Question: I want to draw an area plot for which the base of the polygon is zero and the data lines are connected to the base by vertical segments at every data break (that is the beginning, the end and possible NAs/NaN).
I drew this:

I had to force vertical down ward segments where the serie is interrupted with NAs, and I did this transforming NAs in 0s. But that doesn't produce vertical segments but polygon lines that reach the following 0s. I solved the problem for the beginning and the end of the series, adding a (y = 0, x = 0) point on both sides on the serie.
But this doesn't fix the problem if the NAs are inside the serie.
Any idea?
here's an example code (different image):
'''
pollen <- c(45, 257.4, 24.67, 54.6, 89.4, 297, 471.25, 1256.5, 312.25, 969.2, 787.5, 425, NaN, 76.6, 42.67, 38.5, 20.2, 5.67, 15.8, 13.2, 11, 6.25, 6.67, 2.3, 0.5, 30.8, 3.75, 3, 2, 2.2, 3.25, 4.5, 9.6, 15.8, 200.2, NaN)
weeks.vec <- c(5, 6, 7, 8, 9, 10, 11, 12, 13, 14, 15, 16, 17, 18, 19, 20, 21, 22, 23, 24, 25, 26, 27, 28, 29, 30, 31, 32, 33, 34, 35, 36, 37, 38, 39, 40)
plot.ts(y = pollen, x = weeks.vec, col = 'red', ylab = 'Pollen', xlab = 'Weeks', lwd = 3, xy.labels = F, xy.lines = T)
pollen[is.na(pollen)] <- 0
poly.y <- c(0,pollen,0)
poly.x <- c(weeks.vec[1], weeks.vec, weeks.vec[length(weeks.vec)])
polygon(y = poly.y, x = poly.x, density = NA,border = NA, col = rgb(1,0,0, .3))
'''
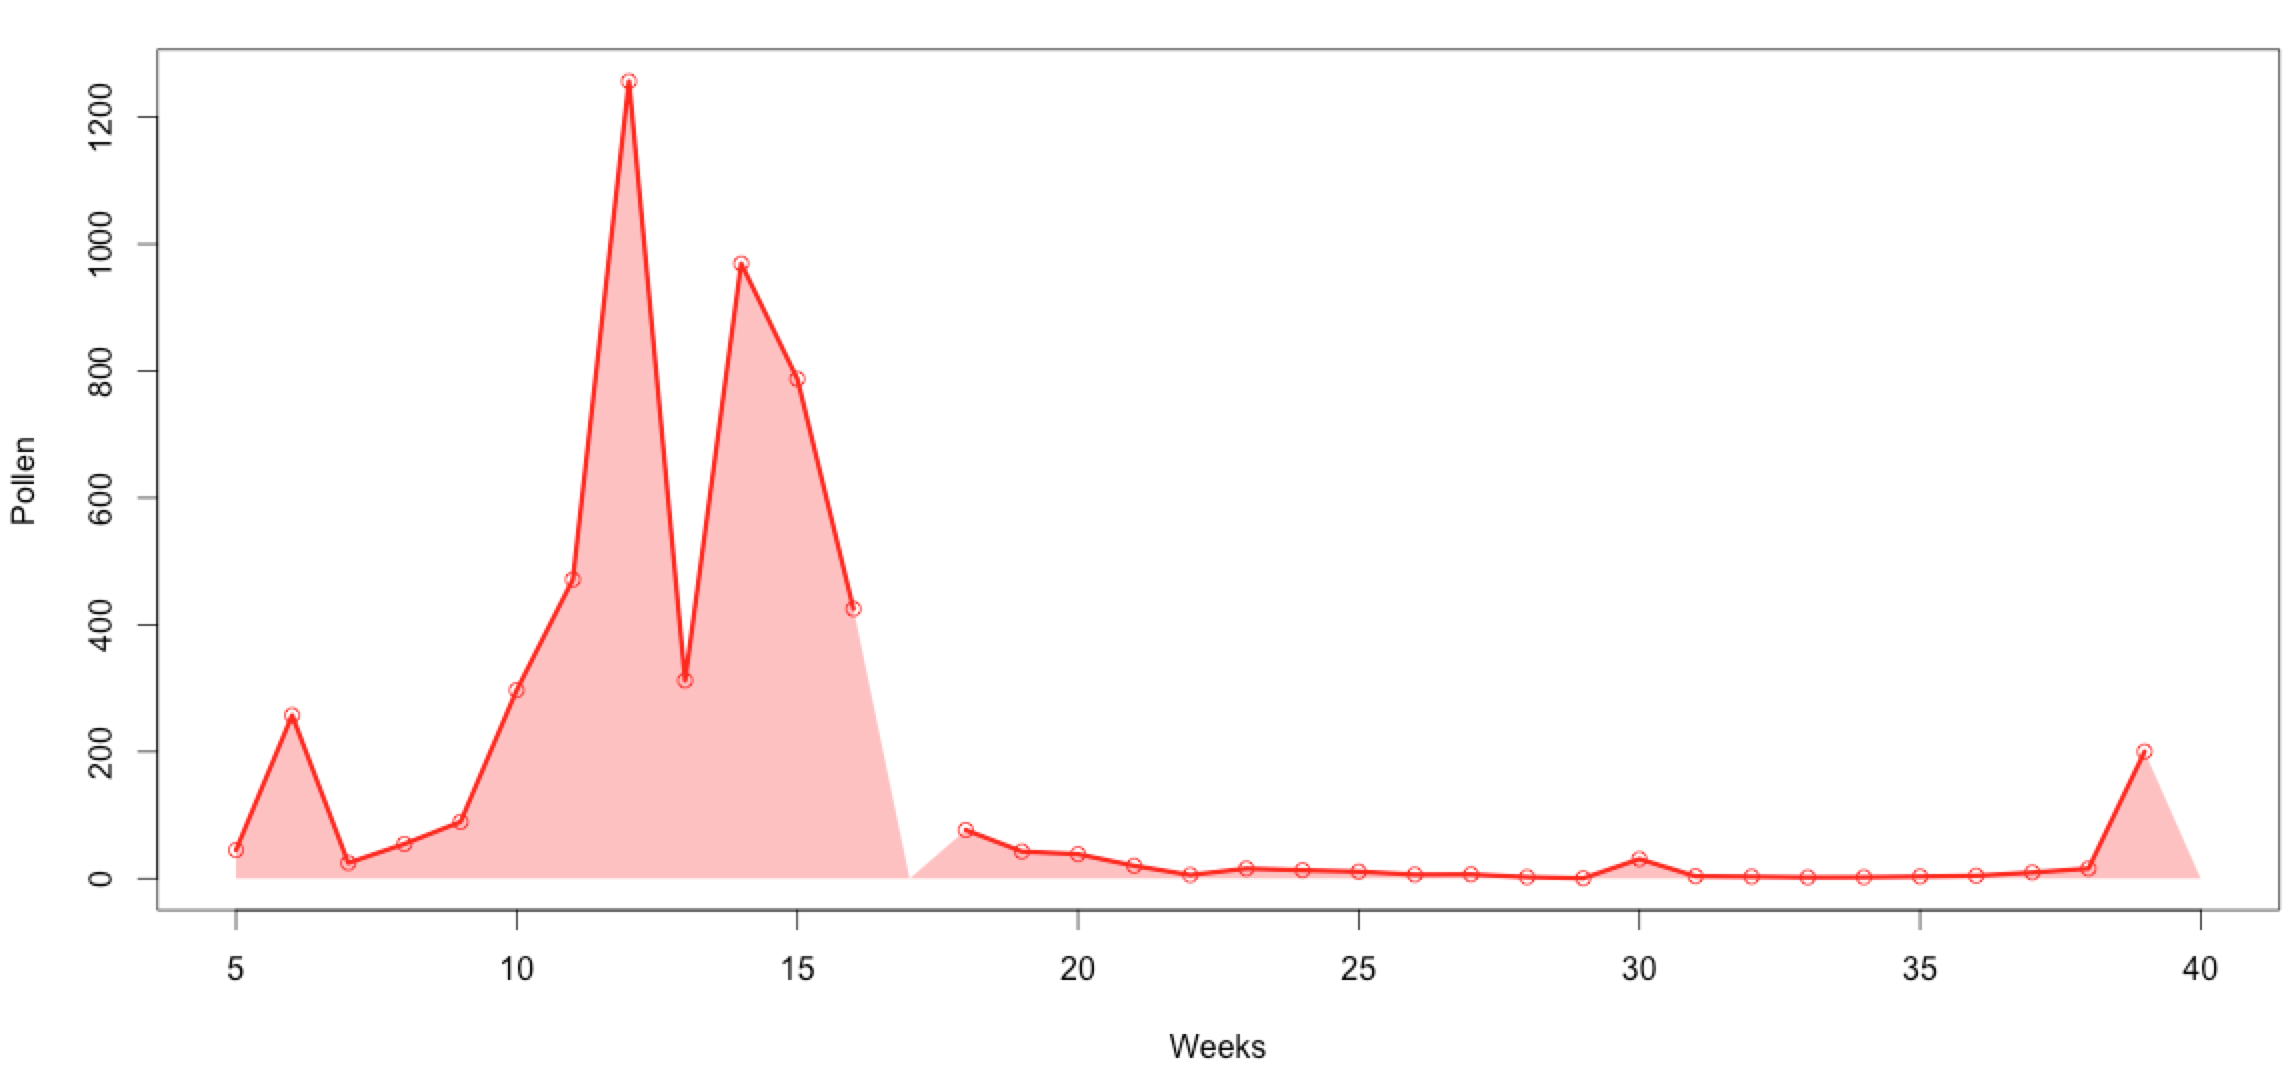
Answer: I'd use ggplot2:
'''
pollen <- c(45, 257.4, 24.67, 54.6, 89.4, 297, 471.25, 1256.5, 312.25, 969.2, 787.5, 425, NaN, 76.6, 42.67, 38.5, 20.2, 5.67, 15.8, 13.2, 11, 6.25, 6.67, 2.3, 0.5, 30.8, 3.75, 3, 2, 2.2, 3.25, 4.5, 9.6, 15.8, 200.2, NaN)
weeks.vec <- c(5, 6, 7, 8, 9, 10, 11, 12, 13, 14, 15, 16, 17, 18, 19, 20, 21, 22, 23, 24, 25, 26, 27, 28, 29, 30, 31, 32, 33, 34, 35, 36, 37, 38, 39, 40)
DF <- data.frame(pollen, weeks.vec)
library(ggplot2)
ggplot(DF, aes(x = weeks.vec, y = pollen)) +
geom_ribbon(aes(ymin = 0, ymax = pollen),
colour = NA, fill = "red", alpha = 0.3) +
geom_line(colour = "red") +
geom_point(colour = "red", size = 3) +
xlab("Week") + ylab("Pollen") +
theme_bw()
'''

But if you must use base plots:
'''
plot.ts(y = pollen, x = weeks.vec, col = 'red',
ylab = 'Pollen', xlab = 'Weeks', lwd = 3,
xy.labels = F, xy.lines = T)
g <- cumsum(!is.finite(pollen))
for (i in unique(g)) {
y <- pollen[g == i]
x <- weeks.vec[g == i]
x <- x[is.finite(y)]
y <- y[is.finite(y)]
x <- c(x, rev(x))
y <- c(y, y * 0)
polygon(y = y, x = x, density = NA,border = NA, col = rgb(1,0,0, .3))
}
'''